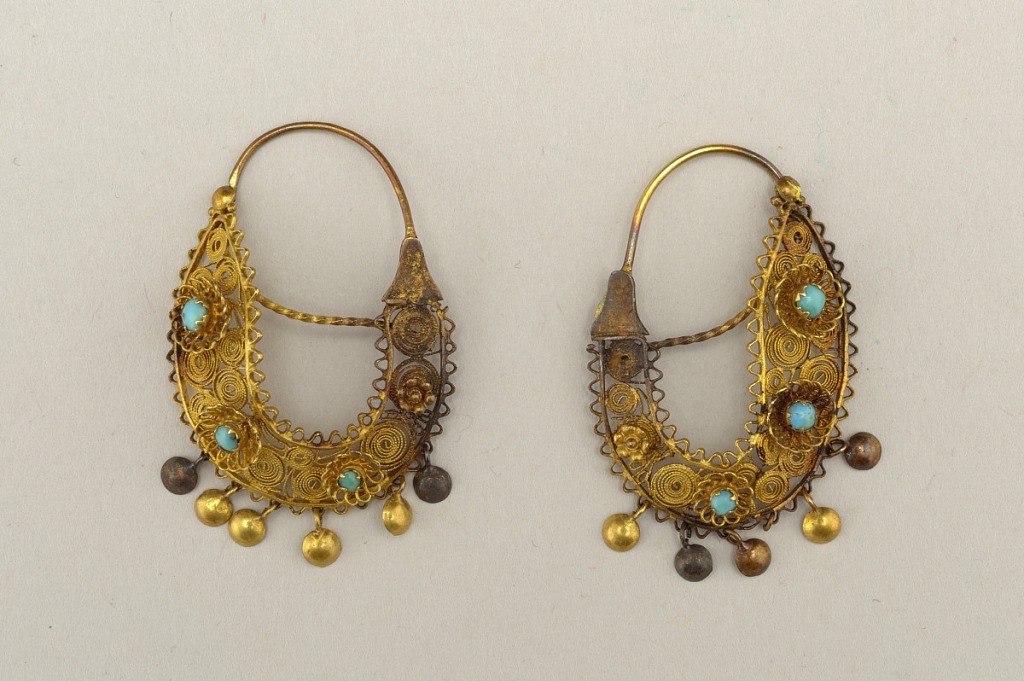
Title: Earrings
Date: late 19th century
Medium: Metal, gilt
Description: A and B: band with filigree ornament, studded with three small turquoise stones and six small concave disc pendants.